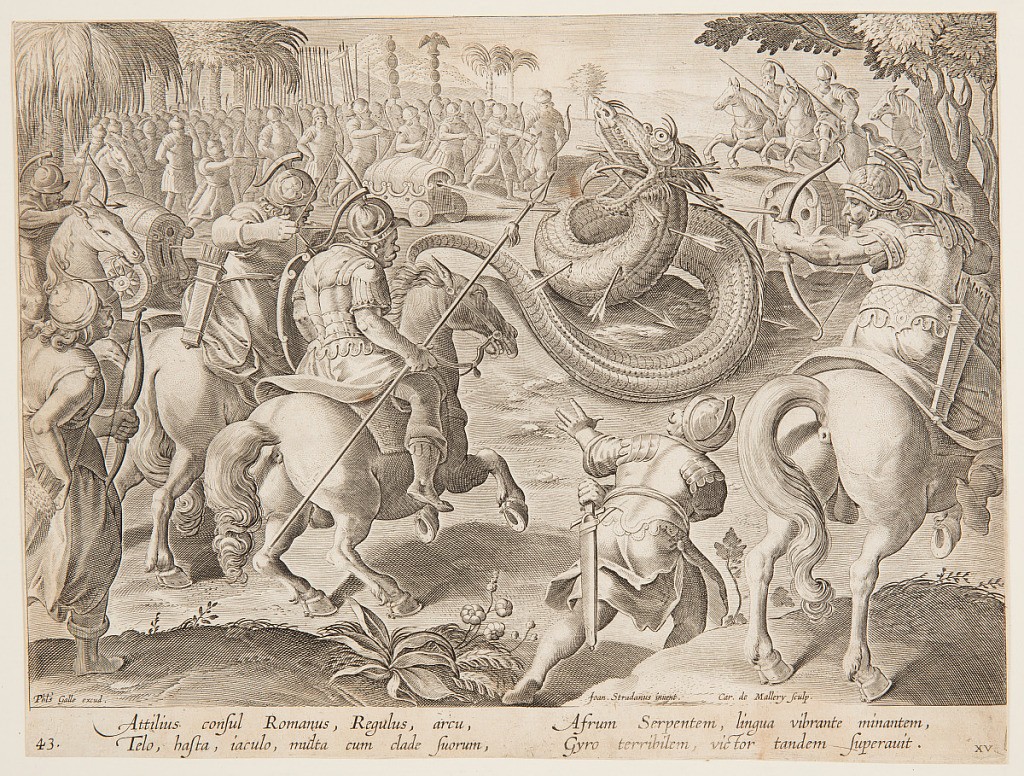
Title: The Roman Consul Attilius Regulus Fighting a Giant African Serpent, plate 25 in the Venationes Ferarum series
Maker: Jan van der Straet, called Stradanus, Flemish, 1523–1605
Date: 1596 or after
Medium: Engraving on paper
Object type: Print
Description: Horizontal rectangle. The serpent is in the center of the composition, middle ground, surrounded by foot-soldiers and horsemen firing cannon and arrows at him. At lower left: "Phls Galle excud."; near lower right: "Joan Stradanus inuent. / Car. de Mallery Sculp." Below: "ATTILIUS CONSUL ROMANUS."